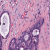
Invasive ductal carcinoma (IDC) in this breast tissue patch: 1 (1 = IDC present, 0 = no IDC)